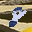
Label: 8